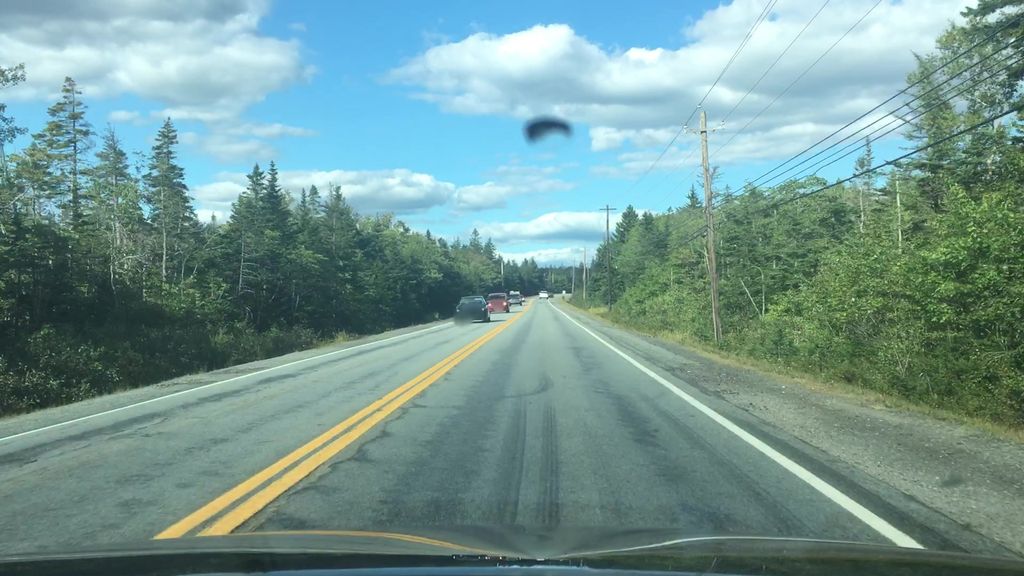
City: halifax